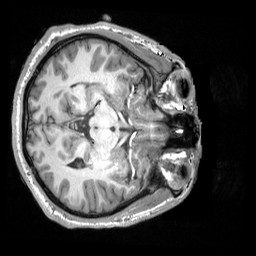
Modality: T1w
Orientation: axial
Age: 19
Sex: male
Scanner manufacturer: siemens
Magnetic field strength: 3 T
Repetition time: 2.3 s
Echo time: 0.00298 s